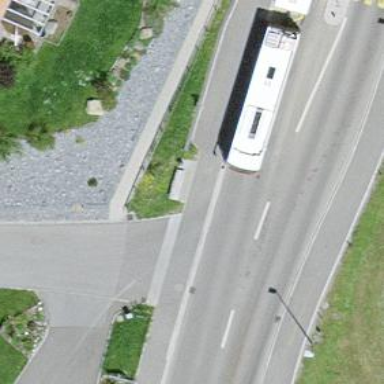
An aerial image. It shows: Asphalt sidewalk along the footway.